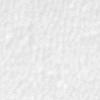
Label: no_change